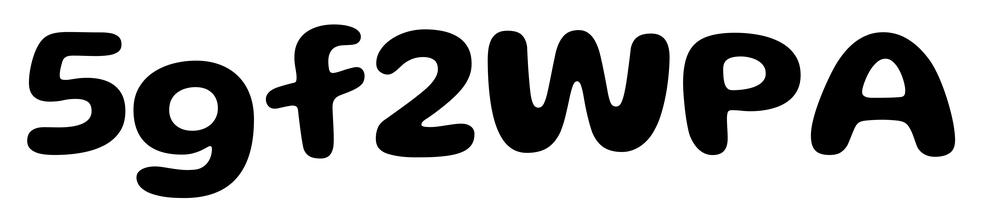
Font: Gluten_SemiBold